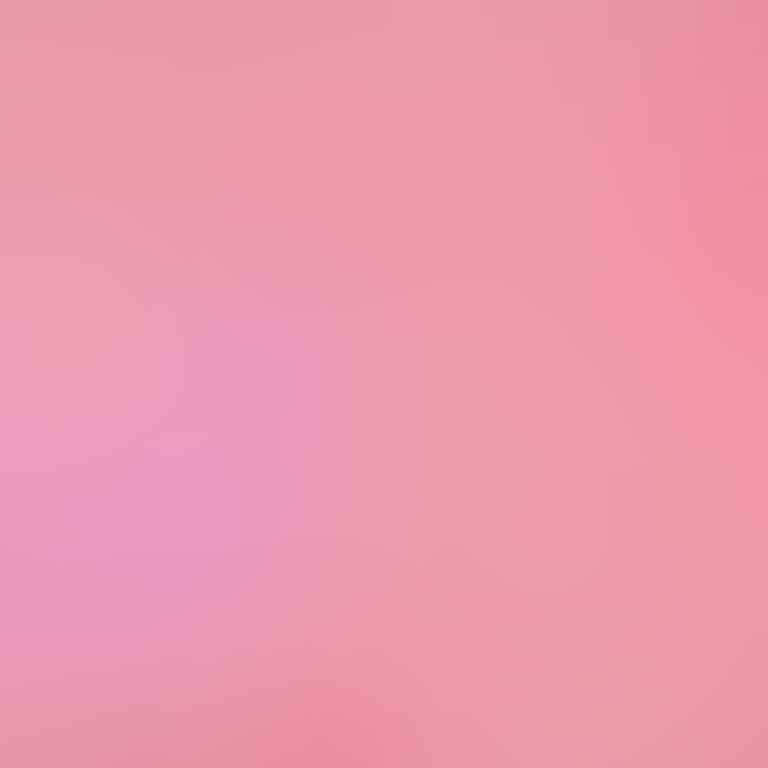
Abstract light effect, smooth gradient from soft pink to light coral, calm atmosphere, diffuse light, no room, no furniture, no objects.